Field crop: tomato
Growth stage: 1
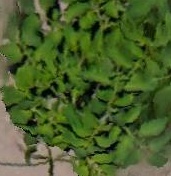
Species: tomato